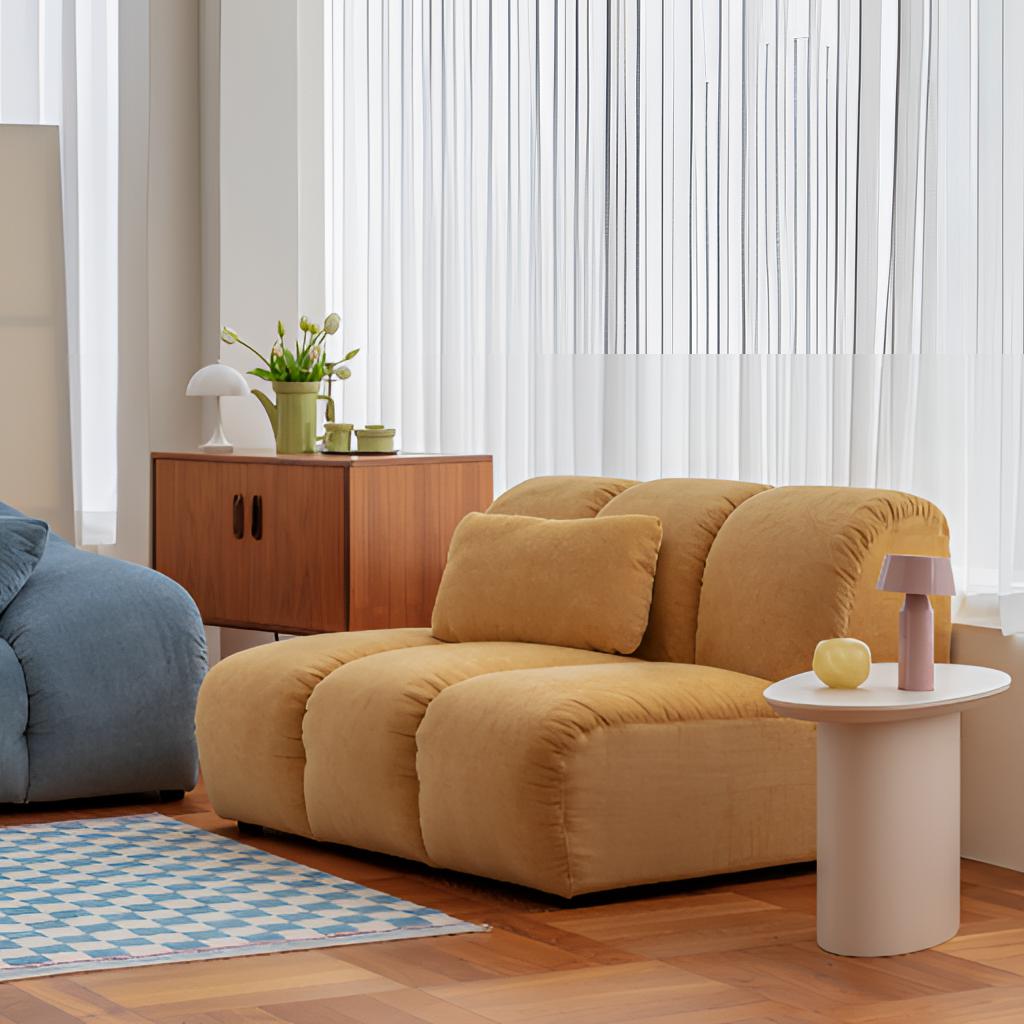
mustard fabric sofa, living room, wood flooring, with herringbone pattern, curtain wallpaper, with solid pattern, contemporary